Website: slack
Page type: payment
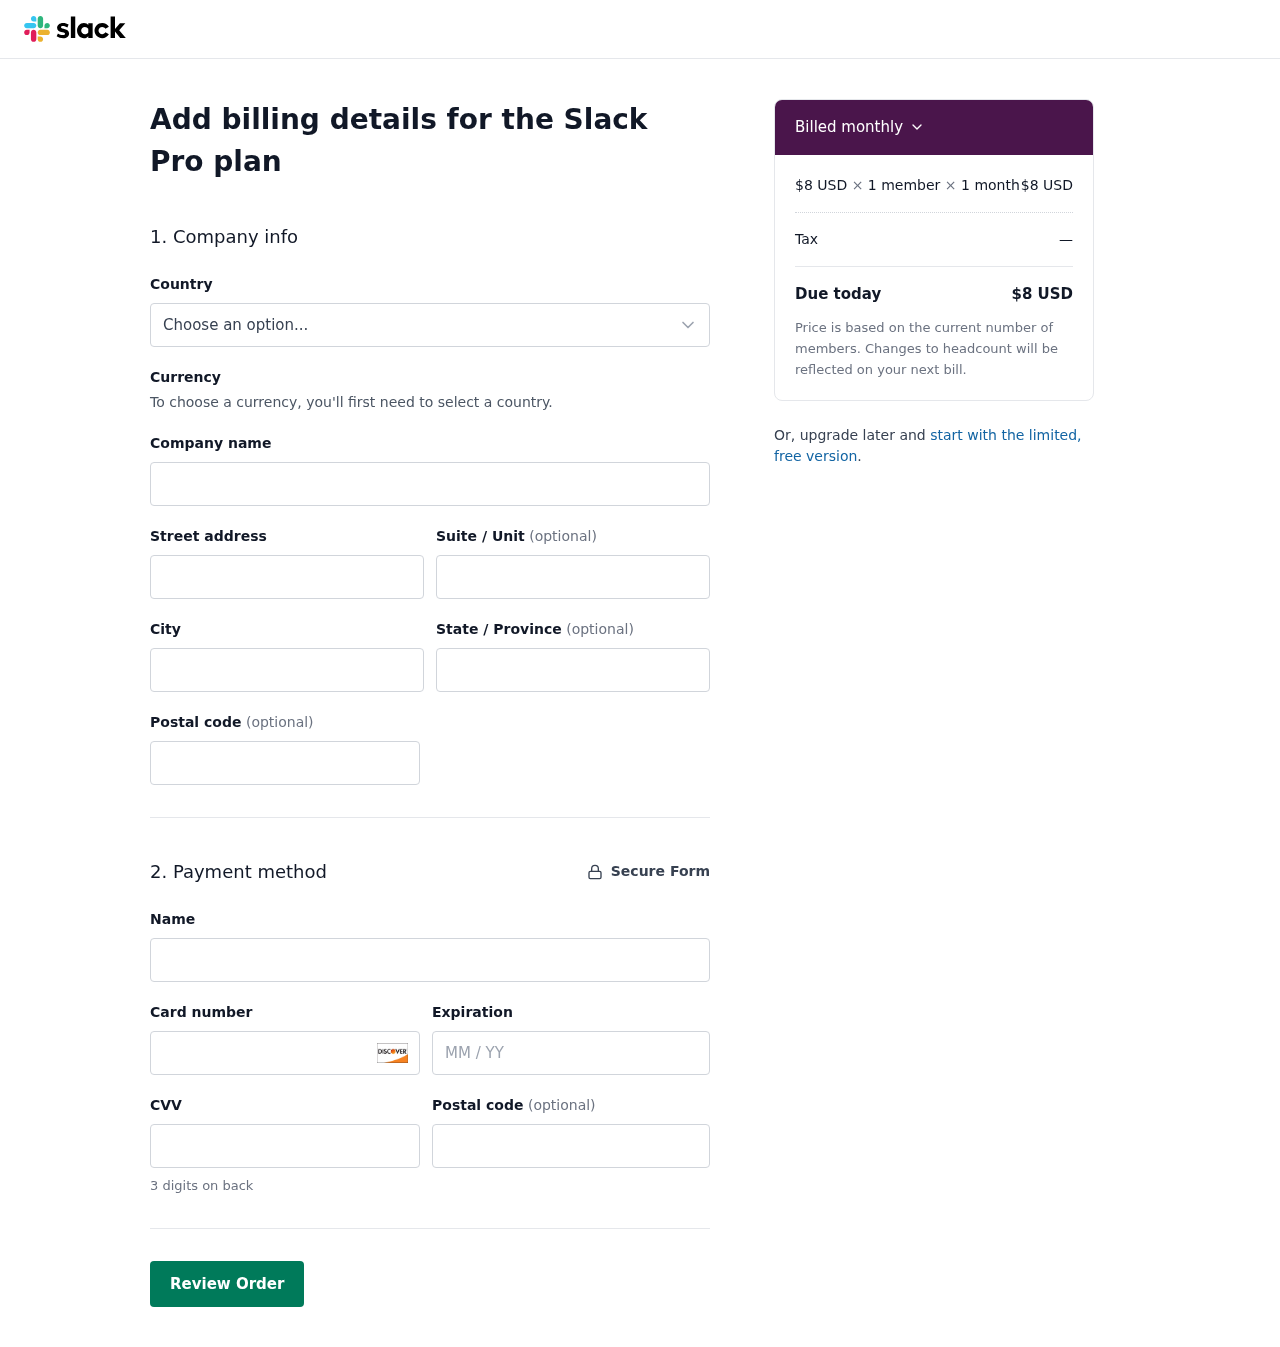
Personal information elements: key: PII_COUNTRY
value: United States
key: PII_COMPANY
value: Wilson, Williams and Ramos
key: PII_STREET
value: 4441 Joseph Green Apt. 483
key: PII_CITY
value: Ericatown
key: PII_STATE
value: Nevada
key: PII_POSTCODE
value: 13789
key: PII_FULLNAME
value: Bryan Weeks
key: PII_CARD_NUMBER
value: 6011 3283 7428 5491
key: PII_CARD_EXPIRY
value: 04/26
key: PII_CARD_CVV
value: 870
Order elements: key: ORDER_PRICE_PER_MEMBER
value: $8 USD
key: ORDER_NUM_MEMBERS
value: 1 member
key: ORDER_NUM_MONTHS
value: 1 month
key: ORDER_SUBTOTAL
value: $8 USD
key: ORDER_TAX
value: —
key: ORDER_TOTAL
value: $8 USD